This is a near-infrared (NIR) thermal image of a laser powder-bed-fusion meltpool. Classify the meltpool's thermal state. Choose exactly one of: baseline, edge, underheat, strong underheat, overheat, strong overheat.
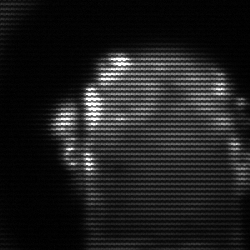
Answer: baseline